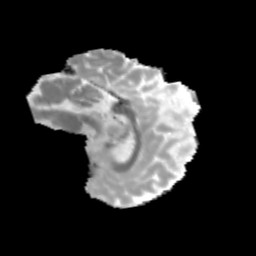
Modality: MD
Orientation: sagittal
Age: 12
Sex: female
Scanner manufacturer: siemens
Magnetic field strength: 3 T
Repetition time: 3.8 s
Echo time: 0.07 s